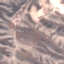
Label: HerbaceousVegetation